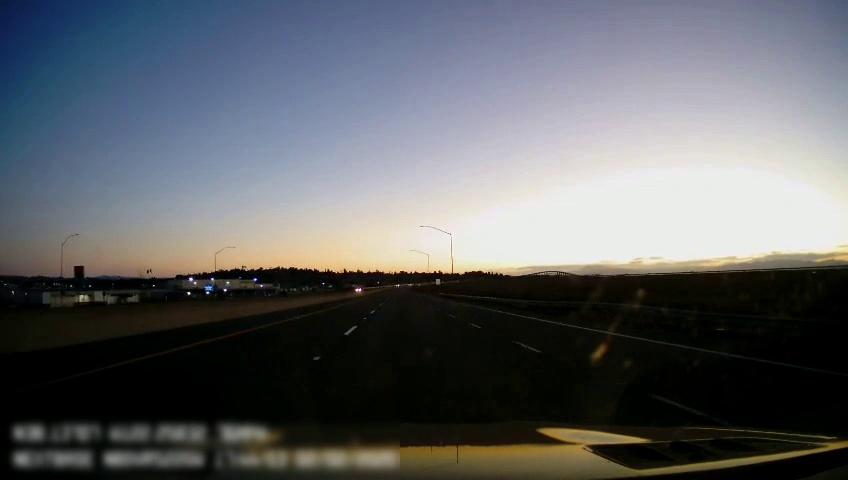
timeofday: Dusk/Dawn/Twilight
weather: Sunny
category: Drivable Space
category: Lanes | Current Lane
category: Lanes | Current Lane
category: Lanes | Alternate Lane
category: Lanes | Alternate Lane